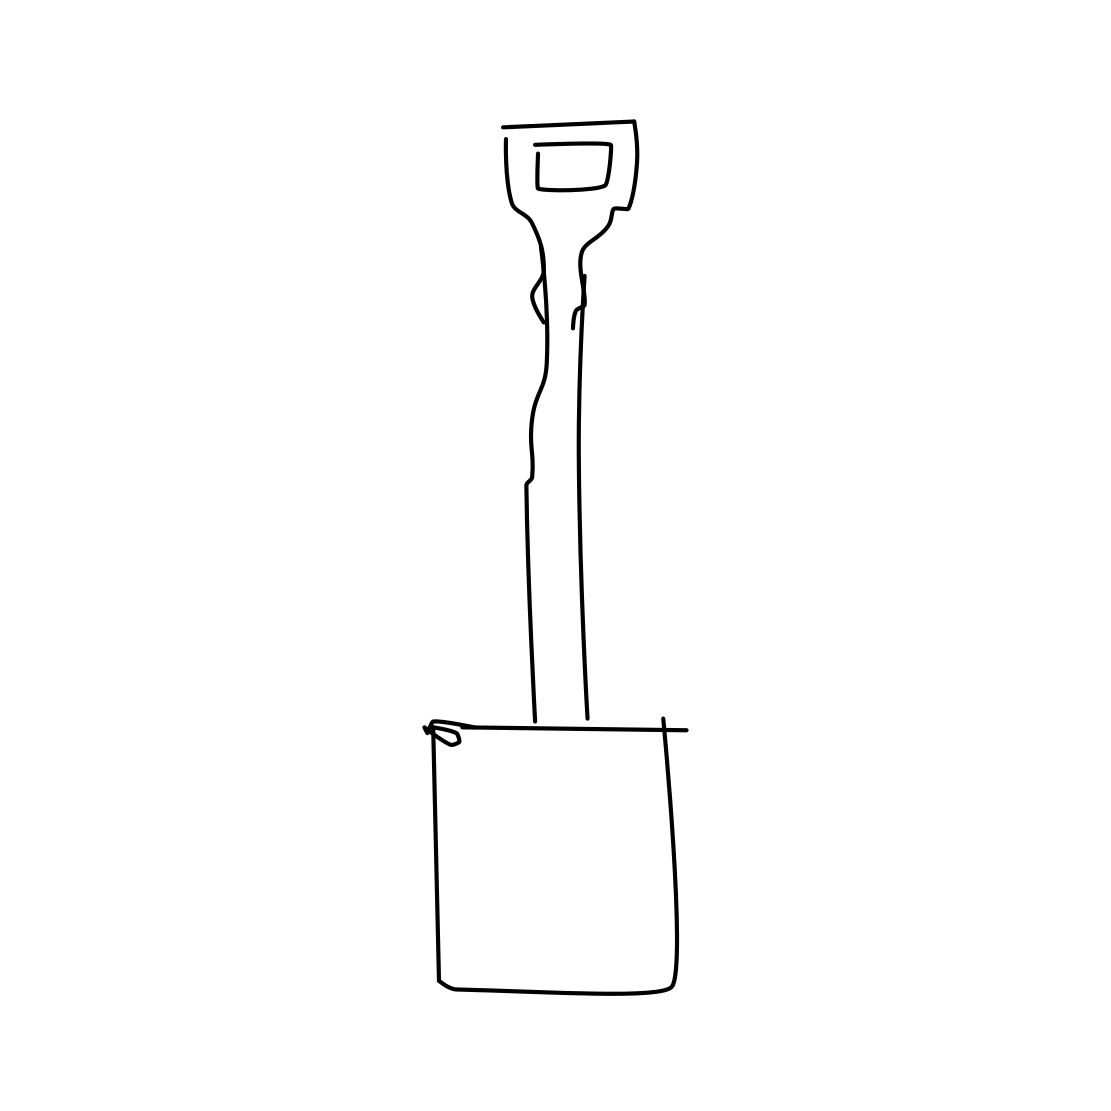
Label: shovel